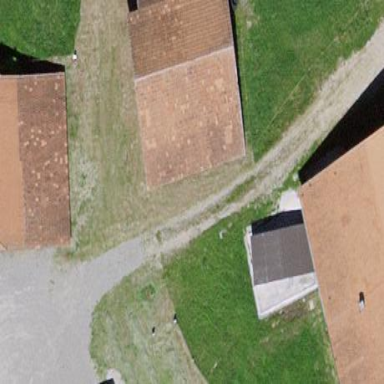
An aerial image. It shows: Garage.